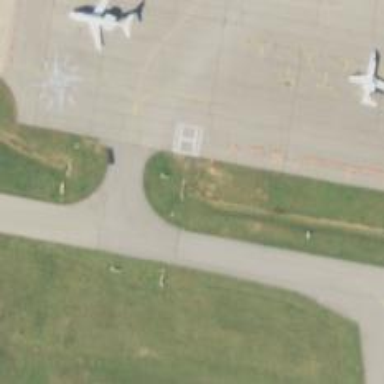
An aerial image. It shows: Image of helipad at airport.